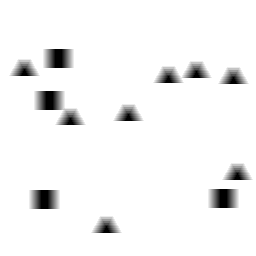
Squares: 4
Triangles: 8
Stars: 0
Total shapes: 12